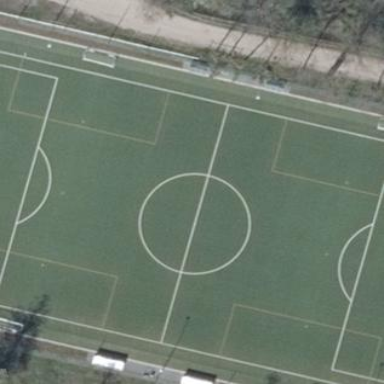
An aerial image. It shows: Soccer pitch designated for leisure and sports activities.